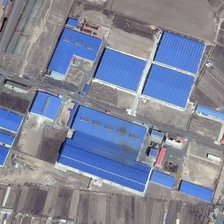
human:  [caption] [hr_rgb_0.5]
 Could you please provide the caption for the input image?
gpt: some buildings and bareland are in an industrial area .

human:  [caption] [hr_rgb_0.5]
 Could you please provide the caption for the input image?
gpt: some buildings and bareland are in an industrial area .

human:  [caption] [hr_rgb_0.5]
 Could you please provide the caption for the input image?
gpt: some buildings and bareland are in an industrial area .

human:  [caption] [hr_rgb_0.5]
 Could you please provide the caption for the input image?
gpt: some buildings and bareland are in an industrial area .

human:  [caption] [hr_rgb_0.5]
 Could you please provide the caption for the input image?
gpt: some buildings and bareland are in an industrial area .